Echo time (TE): 1.7 ms
Repetition time (TR): 3.3 ms
Flip angle: 90 degrees
Bandwidth: 1575 Hz
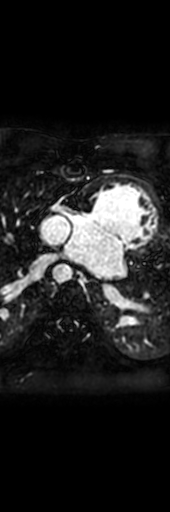
Patient age (years): 25
Disease severity: severe
Diagnoses: BilateralSVC|CommonAtrium|Dextrocardia|Fontan|Glenn|Heterotaxy|LeftCentralIVC|SingleVentricle
Cardiac structures present: LV (left ventricle), LA (left atrium), AO (aorta), PA (pulmonary artery), SVC (superior vena cava), IVC (inferior vena cava)
Structures absent: RV (right ventricle), RA (right atrium)